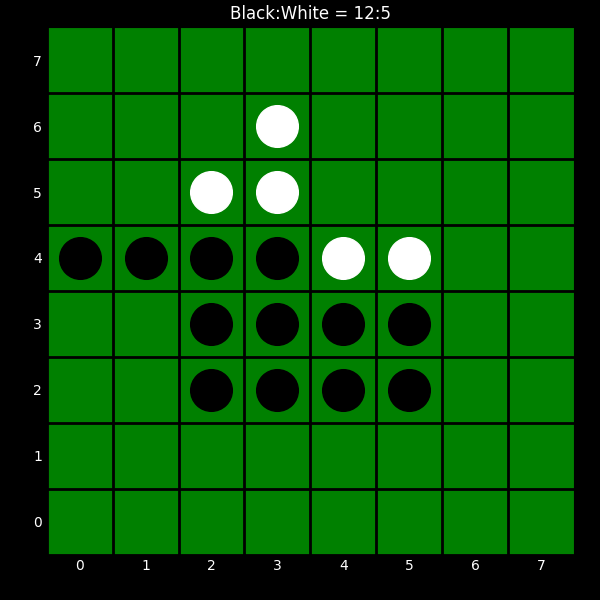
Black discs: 12
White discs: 5